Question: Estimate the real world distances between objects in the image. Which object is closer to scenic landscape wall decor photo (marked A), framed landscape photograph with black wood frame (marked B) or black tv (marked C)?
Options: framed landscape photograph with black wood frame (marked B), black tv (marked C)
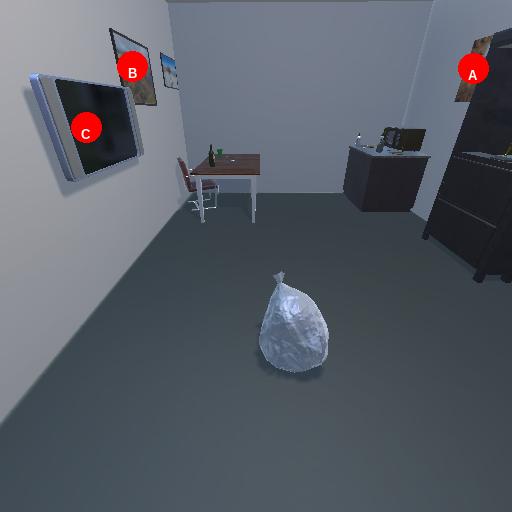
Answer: framed landscape photograph with black wood frame (marked B)